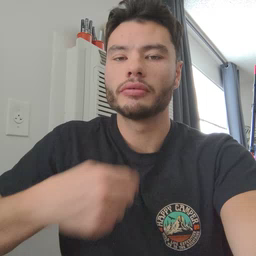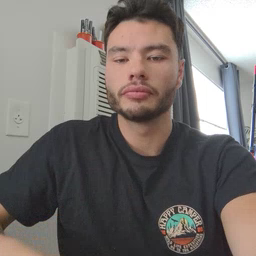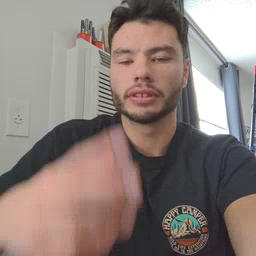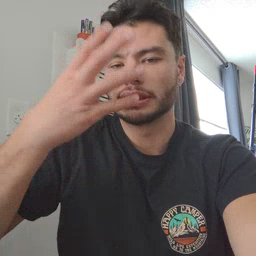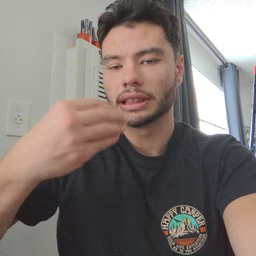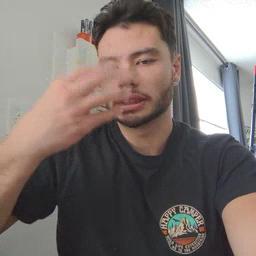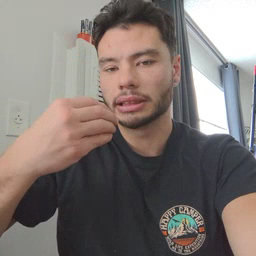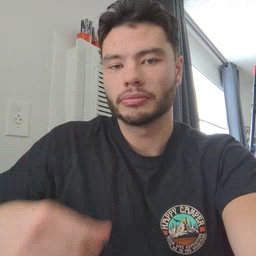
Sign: sleepy